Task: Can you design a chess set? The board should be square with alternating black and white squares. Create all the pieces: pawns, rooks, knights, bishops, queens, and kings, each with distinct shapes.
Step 4034:
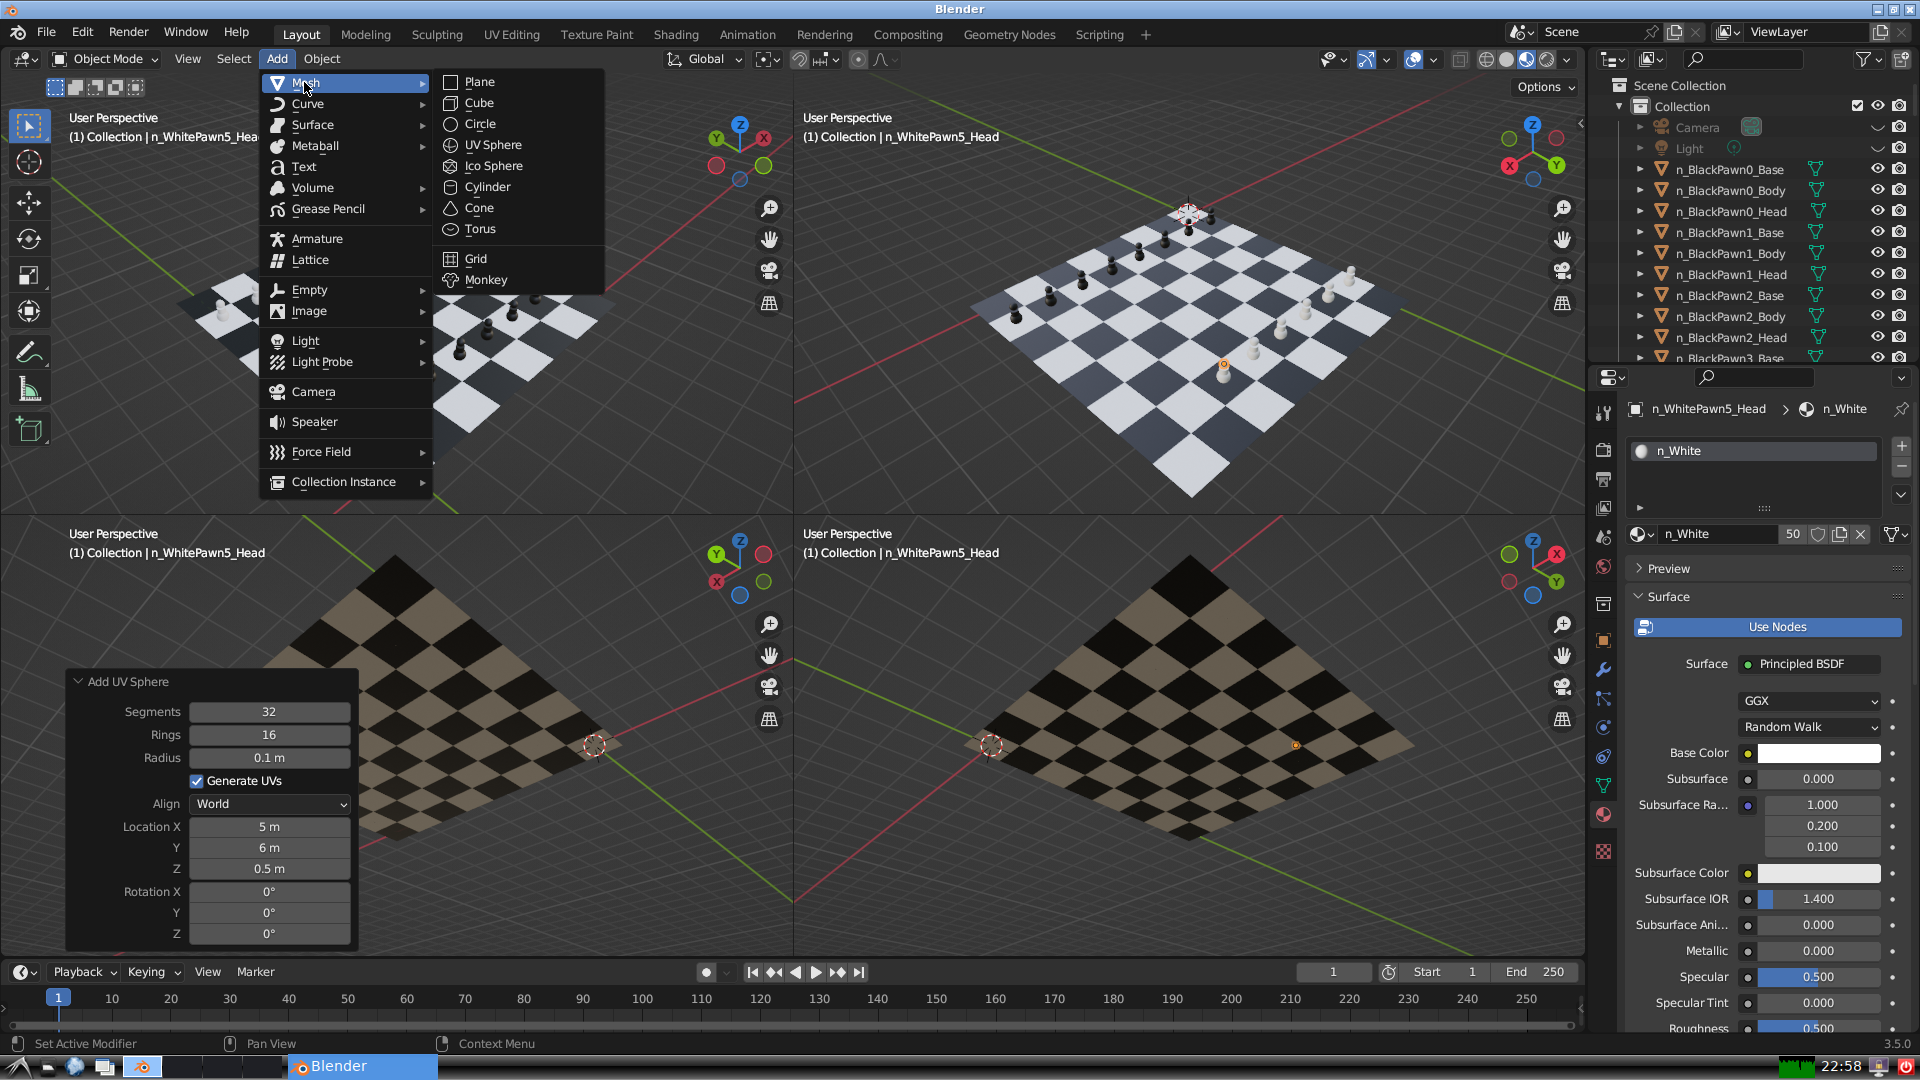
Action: {"mouse_move": [499, 144]}